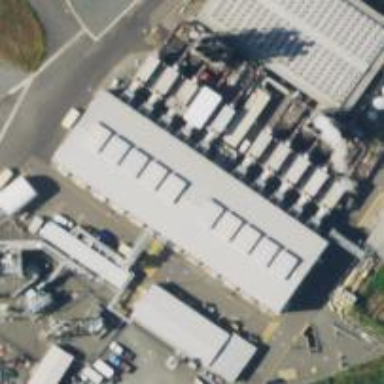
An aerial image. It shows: Gas-powered generator.